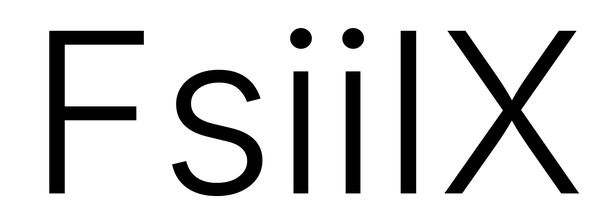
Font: Inter_Light